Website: home-depot
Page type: billing-address
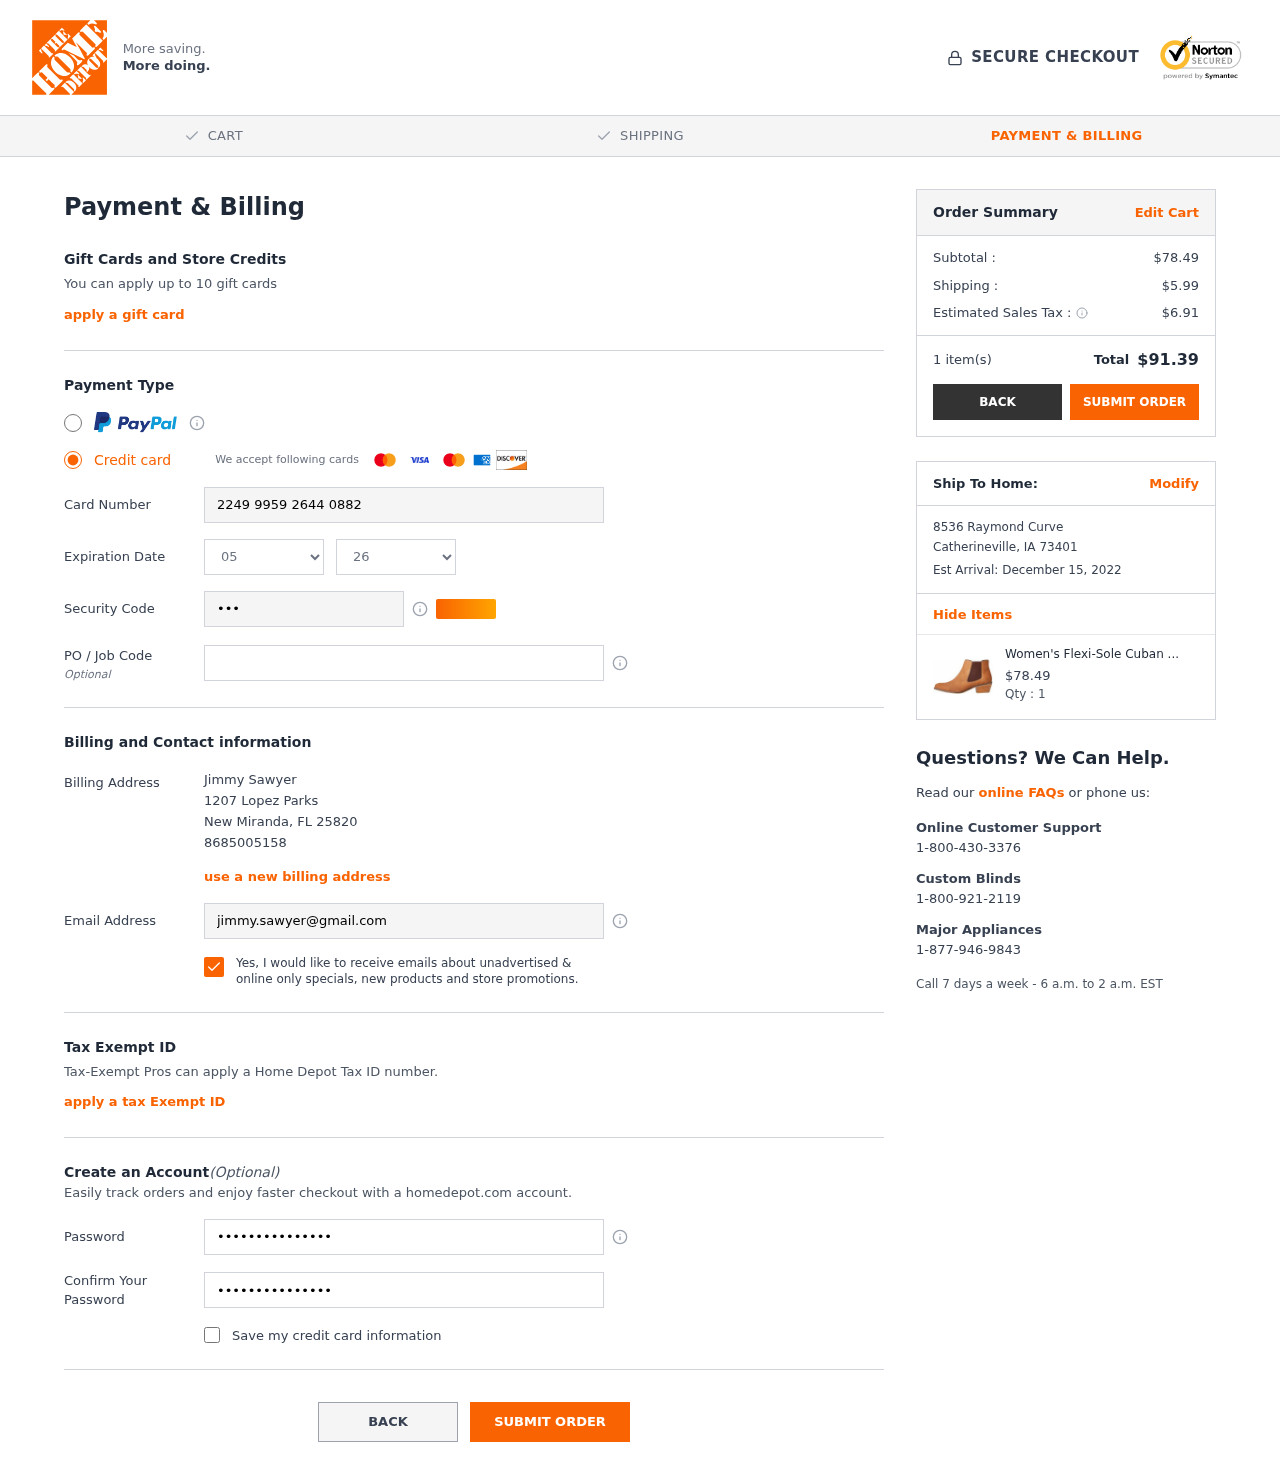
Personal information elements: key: PII_CARD_CVV
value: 313
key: PII_CARD_EXPIRY_MONTH
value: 05
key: PII_CARD_EXPIRY_YEAR
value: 26
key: PII_CARD_NUMBER
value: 2249 9959 2644 0882
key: PII_CITY
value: New Miranda
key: PII_CITY2
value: Catherineville
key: PII_EMAIL
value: jimmy.sawyer@gmail.com
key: PII_FULLNAME
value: Jimmy Sawyer
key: PII_PHONE
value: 8685005158
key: PII_POSTCODE
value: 25820
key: PII_POSTCODE2
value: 73401
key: PII_STATE_ABBR
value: FL
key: PII_STATE_ABBR2
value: IA
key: PII_STREET
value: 1207 Lopez Parks
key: PII_STREET2
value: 8536 Raymond Curve
Product elements: key: PRODUCT1_NAME
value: Women's Flexi-Sole Cuban Heel Chelsea Boots, Brown (Tan Tan), US 8
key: PRODUCT1_PRICE
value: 78.49
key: PRODUCT1_QUANTITY
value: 1
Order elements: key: ORDER_SUBTOTAL
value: $78.49
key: ORDER_SHIPPING_COST
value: $5.99
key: ORDER_TAX
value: $6.91
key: ORDER_NUM_ITEMS
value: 1 item(s)
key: ORDER_TOTAL
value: $91.39
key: ORDER_DELIVERY_DATE
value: Est Arrival: December 15, 2022